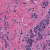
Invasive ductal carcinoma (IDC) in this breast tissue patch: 0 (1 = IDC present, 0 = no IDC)